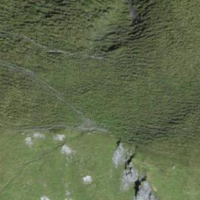
EUNIS habitat code: 26
Species observed at this site:
Juniperus communis